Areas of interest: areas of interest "Zaozhuang Agricultural Commercial Bank (Zhenxing Branch)"
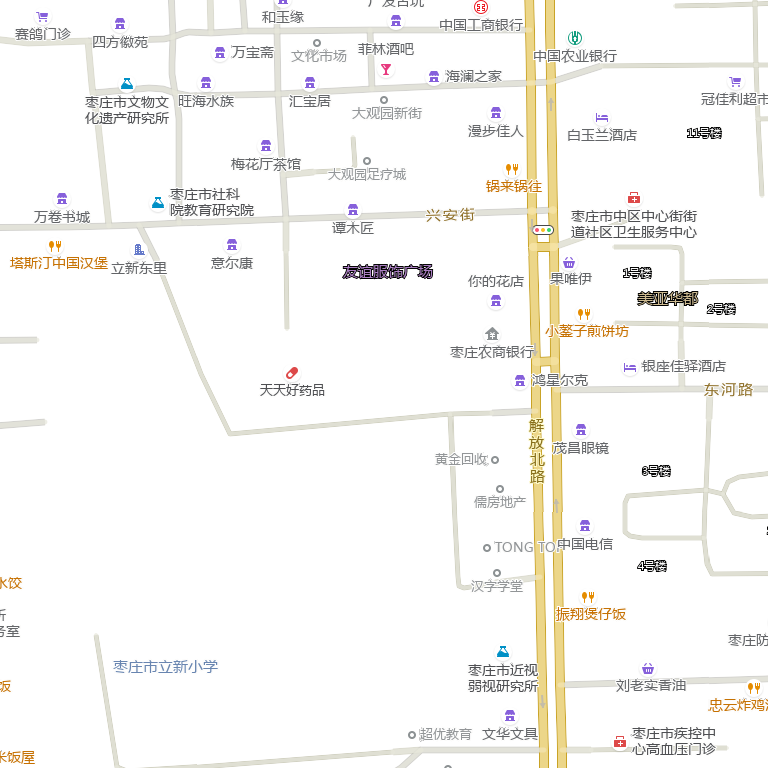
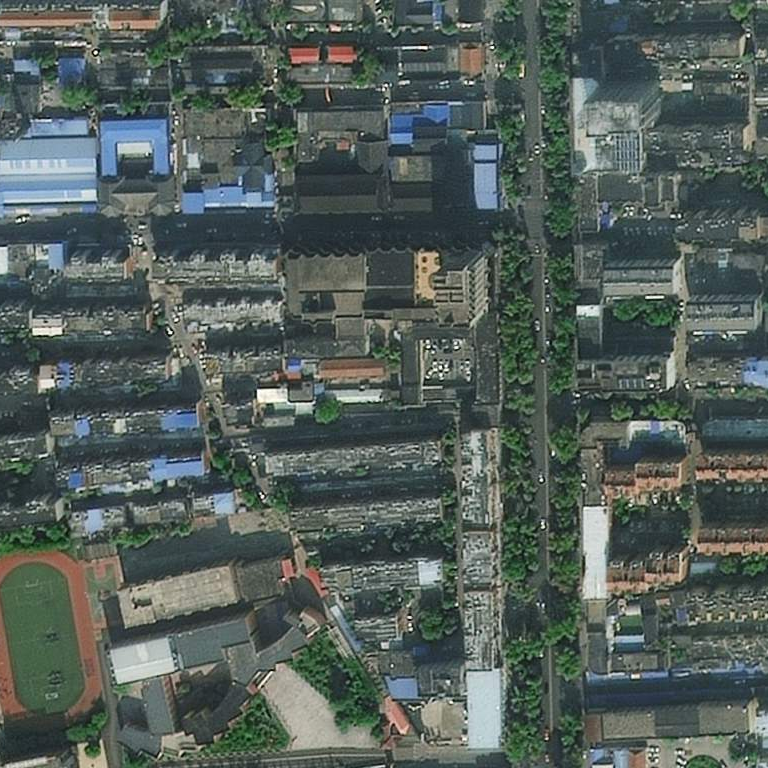